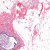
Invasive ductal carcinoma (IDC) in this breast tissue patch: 0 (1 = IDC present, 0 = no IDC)